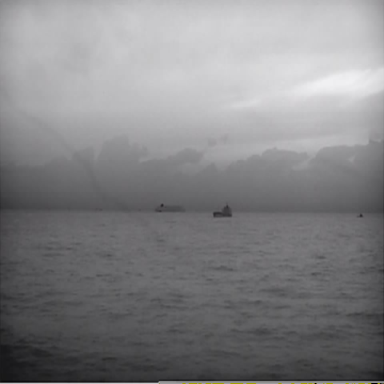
There is a liner in the infrared image.